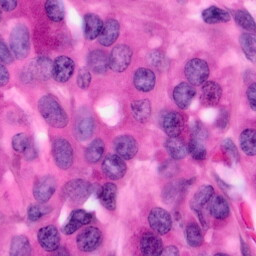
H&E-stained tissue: Pancreatic